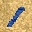
Label: 1